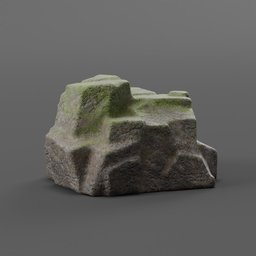
Label: nature